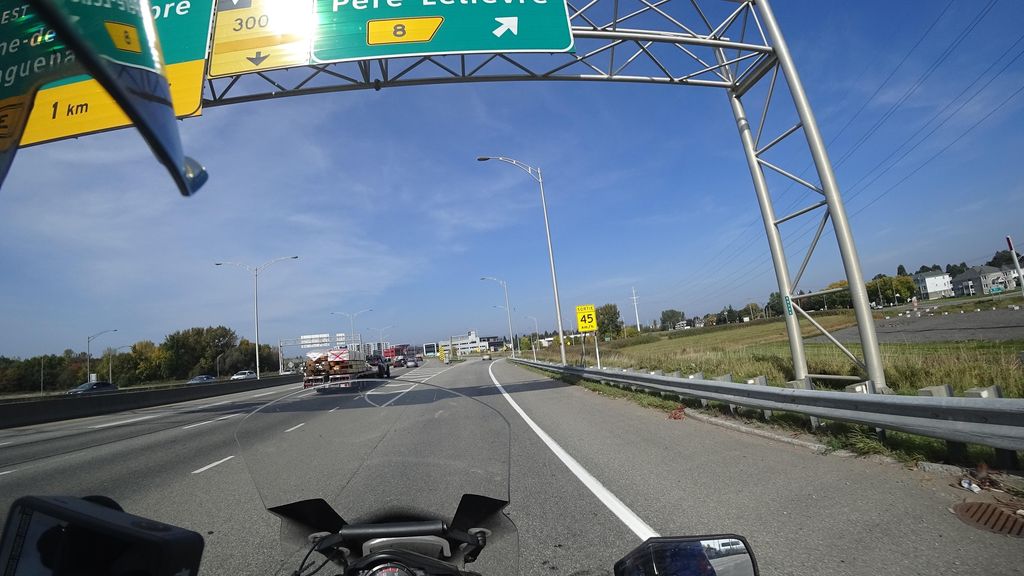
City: quebec_city